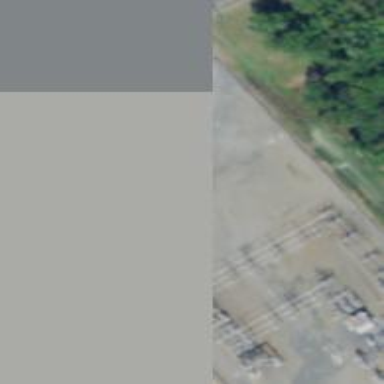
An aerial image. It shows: Switch used for power control.